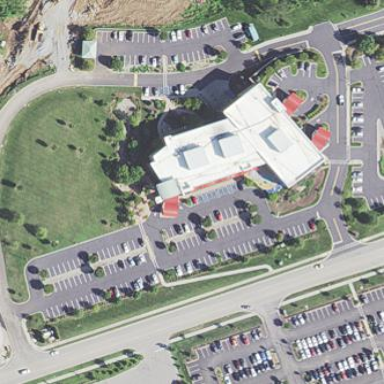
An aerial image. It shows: Healthcare facility identified as hospital.